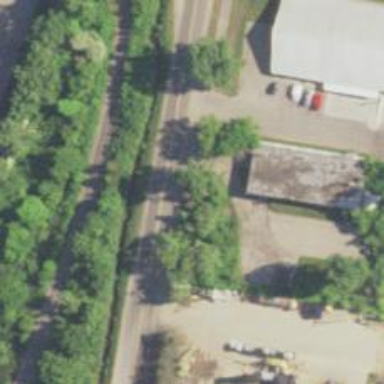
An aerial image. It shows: Asphalt cycleway suitable for nordic skiing.